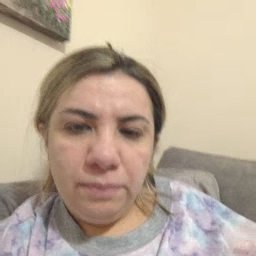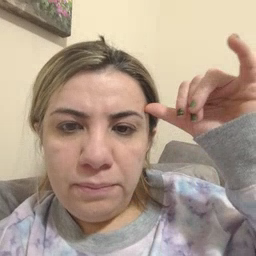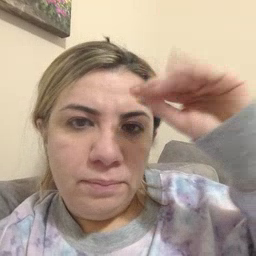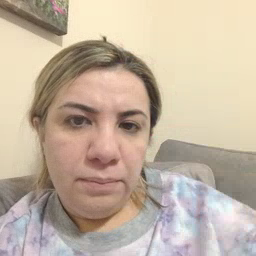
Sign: cowboy